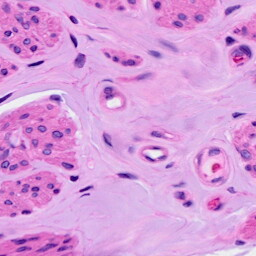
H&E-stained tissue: Ovarian